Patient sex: M
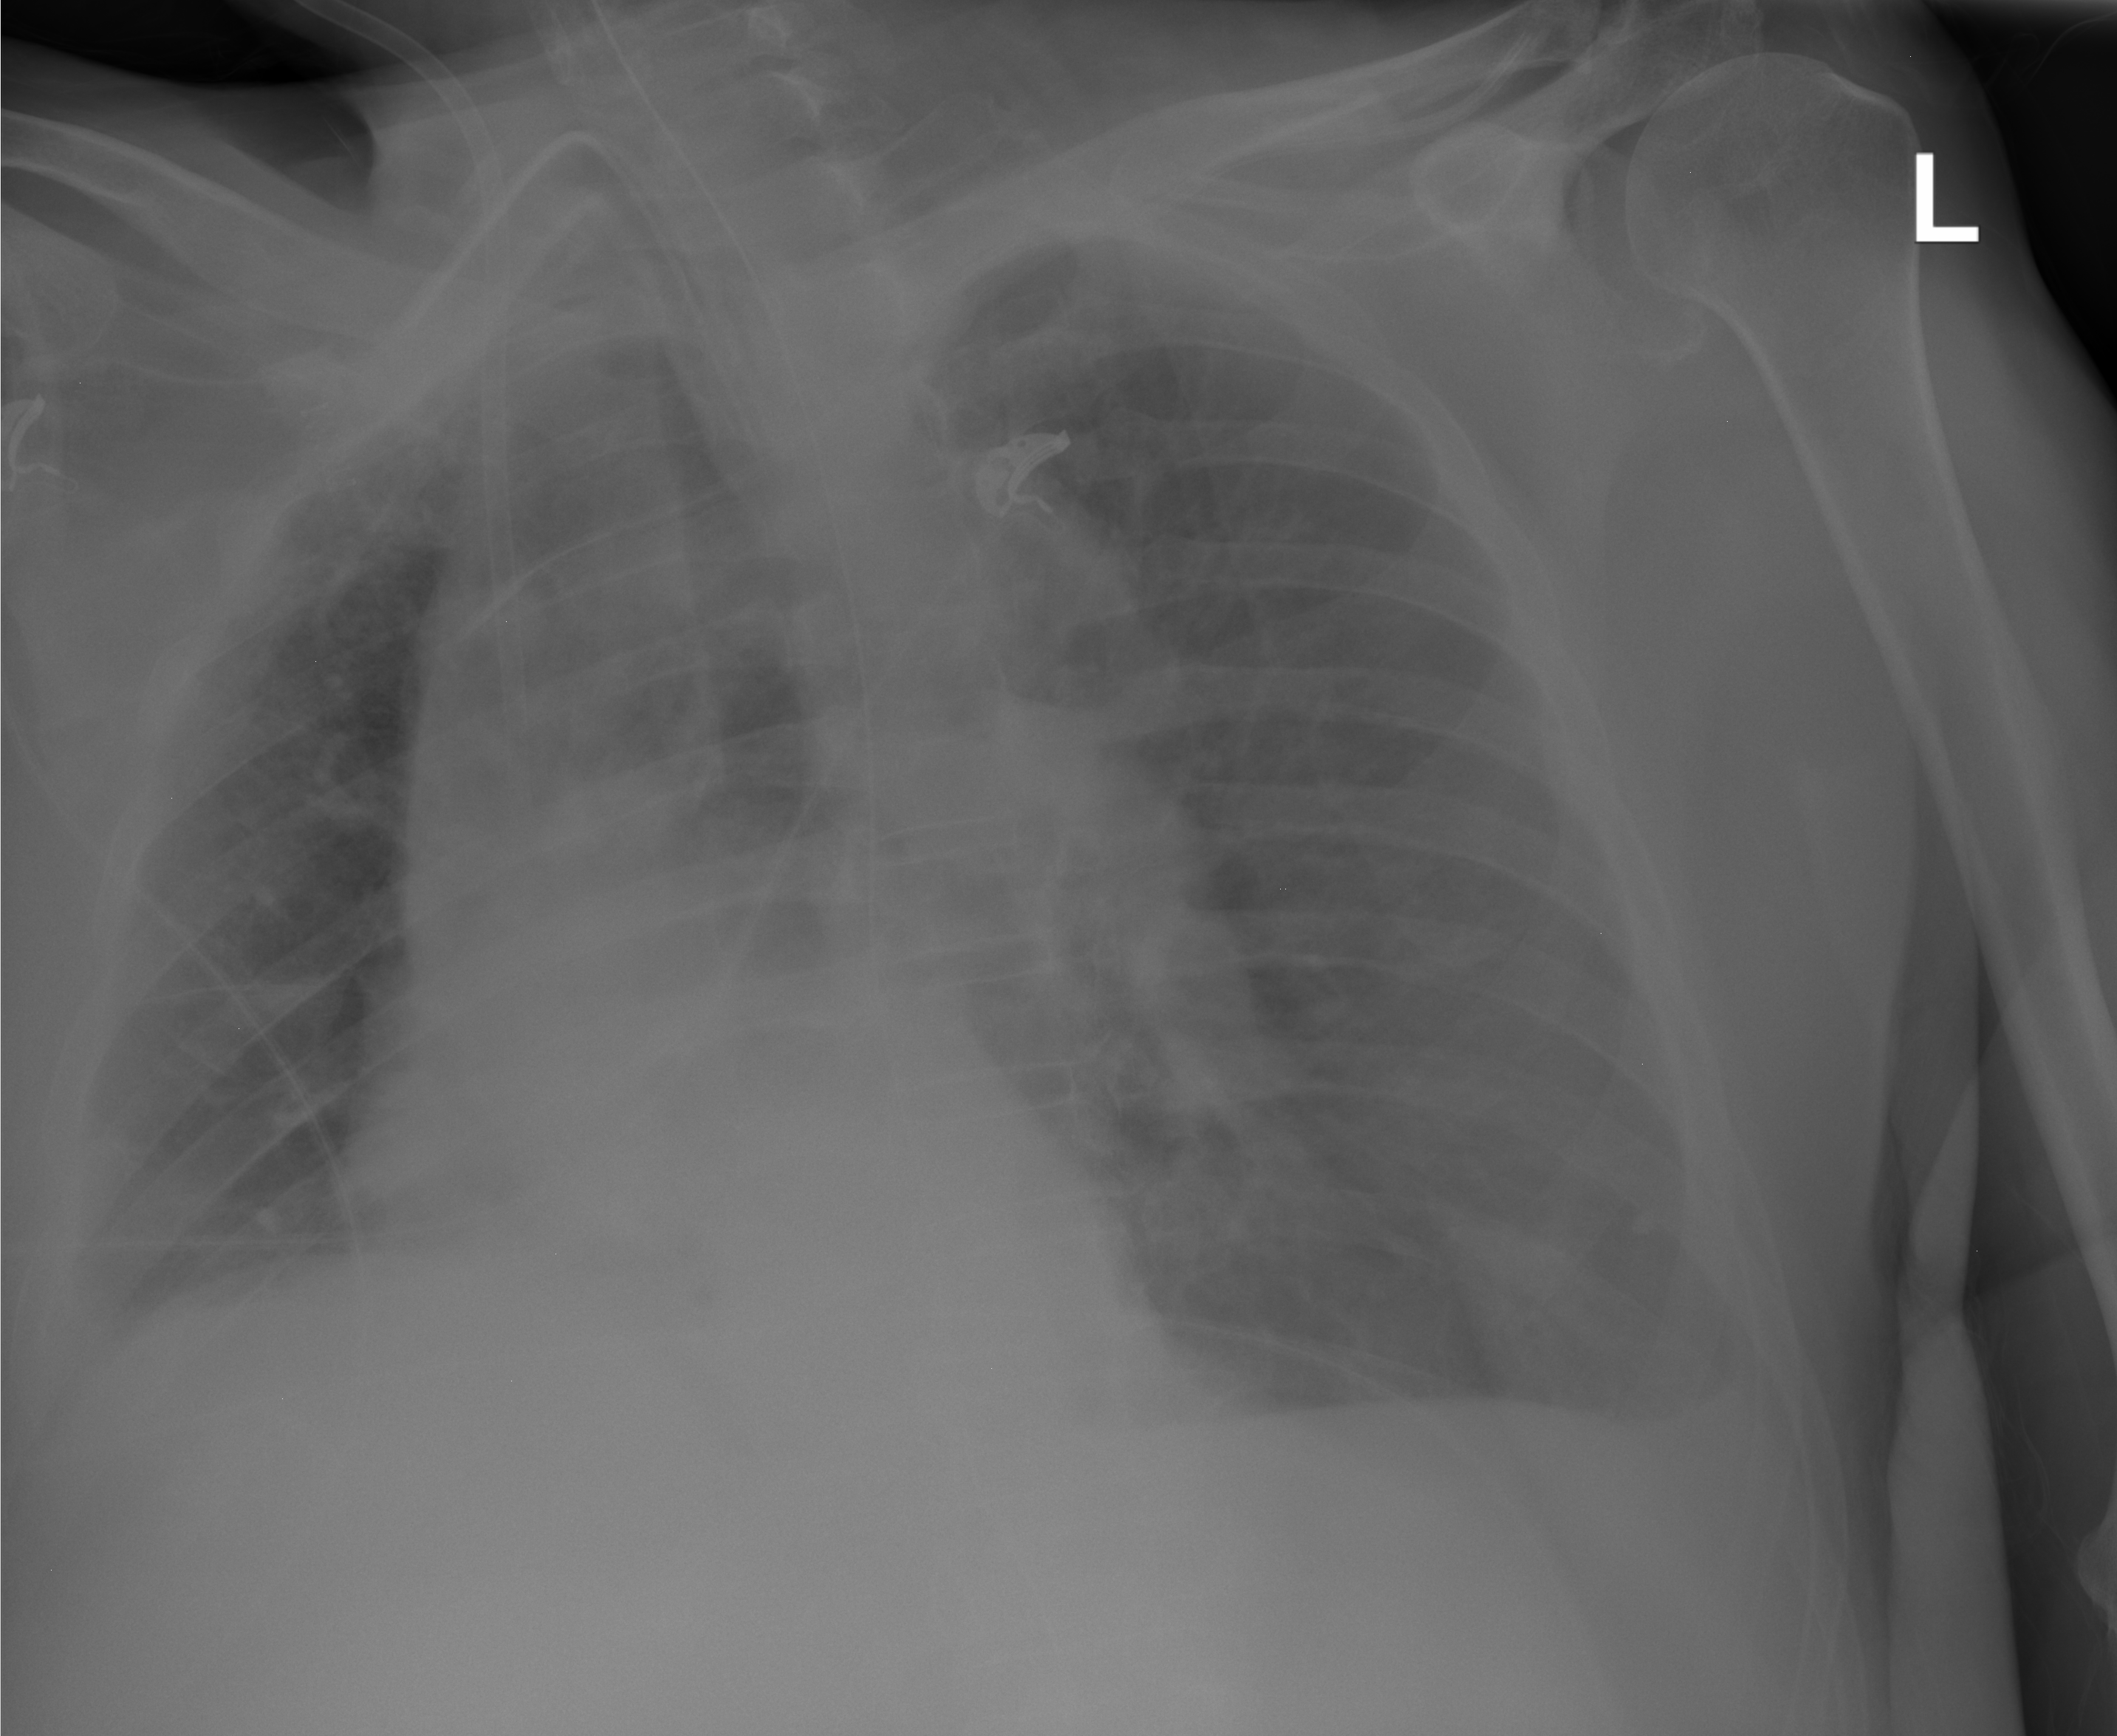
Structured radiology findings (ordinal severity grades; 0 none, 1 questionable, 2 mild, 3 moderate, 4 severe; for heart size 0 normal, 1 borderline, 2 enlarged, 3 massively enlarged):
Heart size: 0
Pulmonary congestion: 2
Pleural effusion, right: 1
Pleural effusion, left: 2
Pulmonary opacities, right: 0
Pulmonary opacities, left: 0
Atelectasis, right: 2
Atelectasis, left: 2